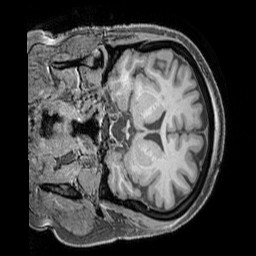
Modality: T1w
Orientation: coronal
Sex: female
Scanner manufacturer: siemens
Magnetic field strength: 3 T
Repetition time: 2.3 s
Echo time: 0.00226 s